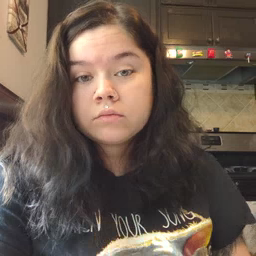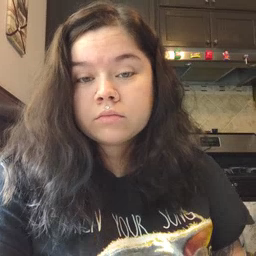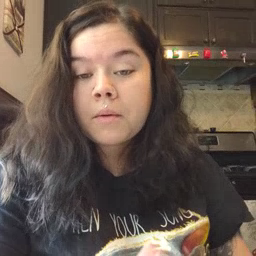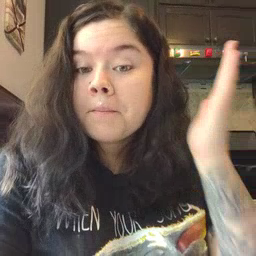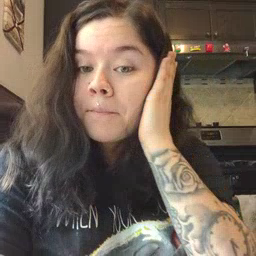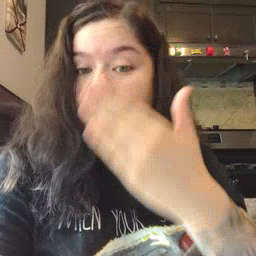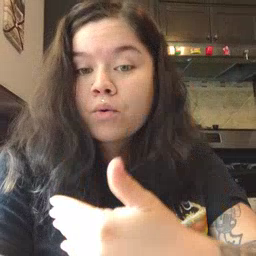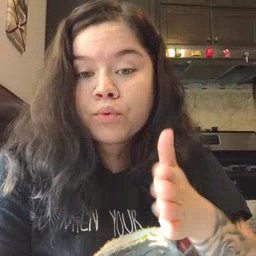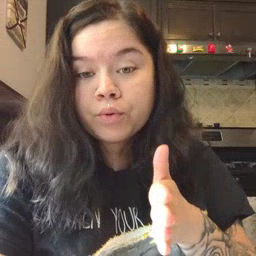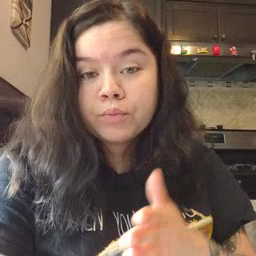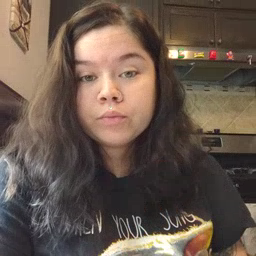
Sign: bedroom